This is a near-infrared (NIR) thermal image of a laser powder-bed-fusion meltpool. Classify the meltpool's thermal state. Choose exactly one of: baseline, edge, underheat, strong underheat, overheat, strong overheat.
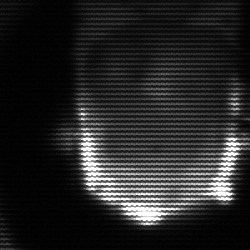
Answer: baseline